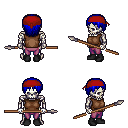
a pixel art fantasy rpg character, male body template, skeleton, brown sleeveless shirt, magenta pants, blue plain hairstyle, red bandana, black shoes, spear, four views (front, back, left, right), 2x2 character sprite sheet, small pixel art, hard edges, no anti-aliasing